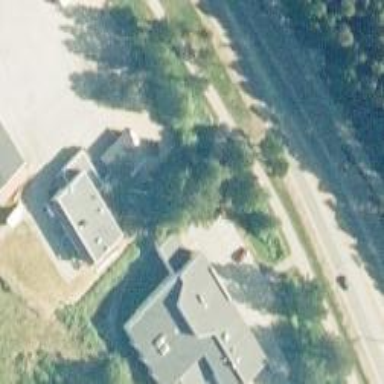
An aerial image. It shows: Asphalt cycleway.